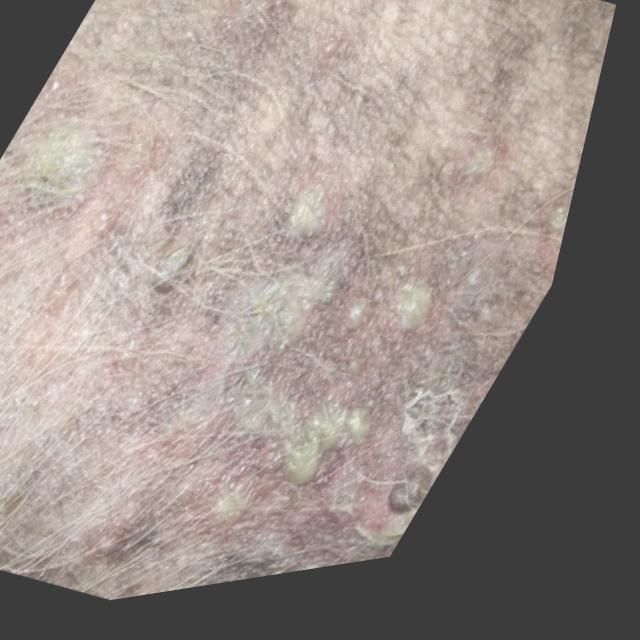
Canine dermatitis — inflammation of the skin presenting with erythema, pruritus, papules, and excoriation. May be allergic, contact, or atopic in origin.